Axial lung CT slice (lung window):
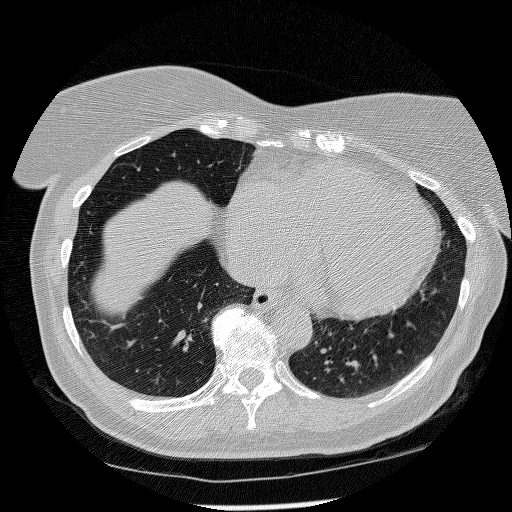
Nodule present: no